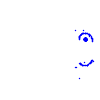
Particle: pion